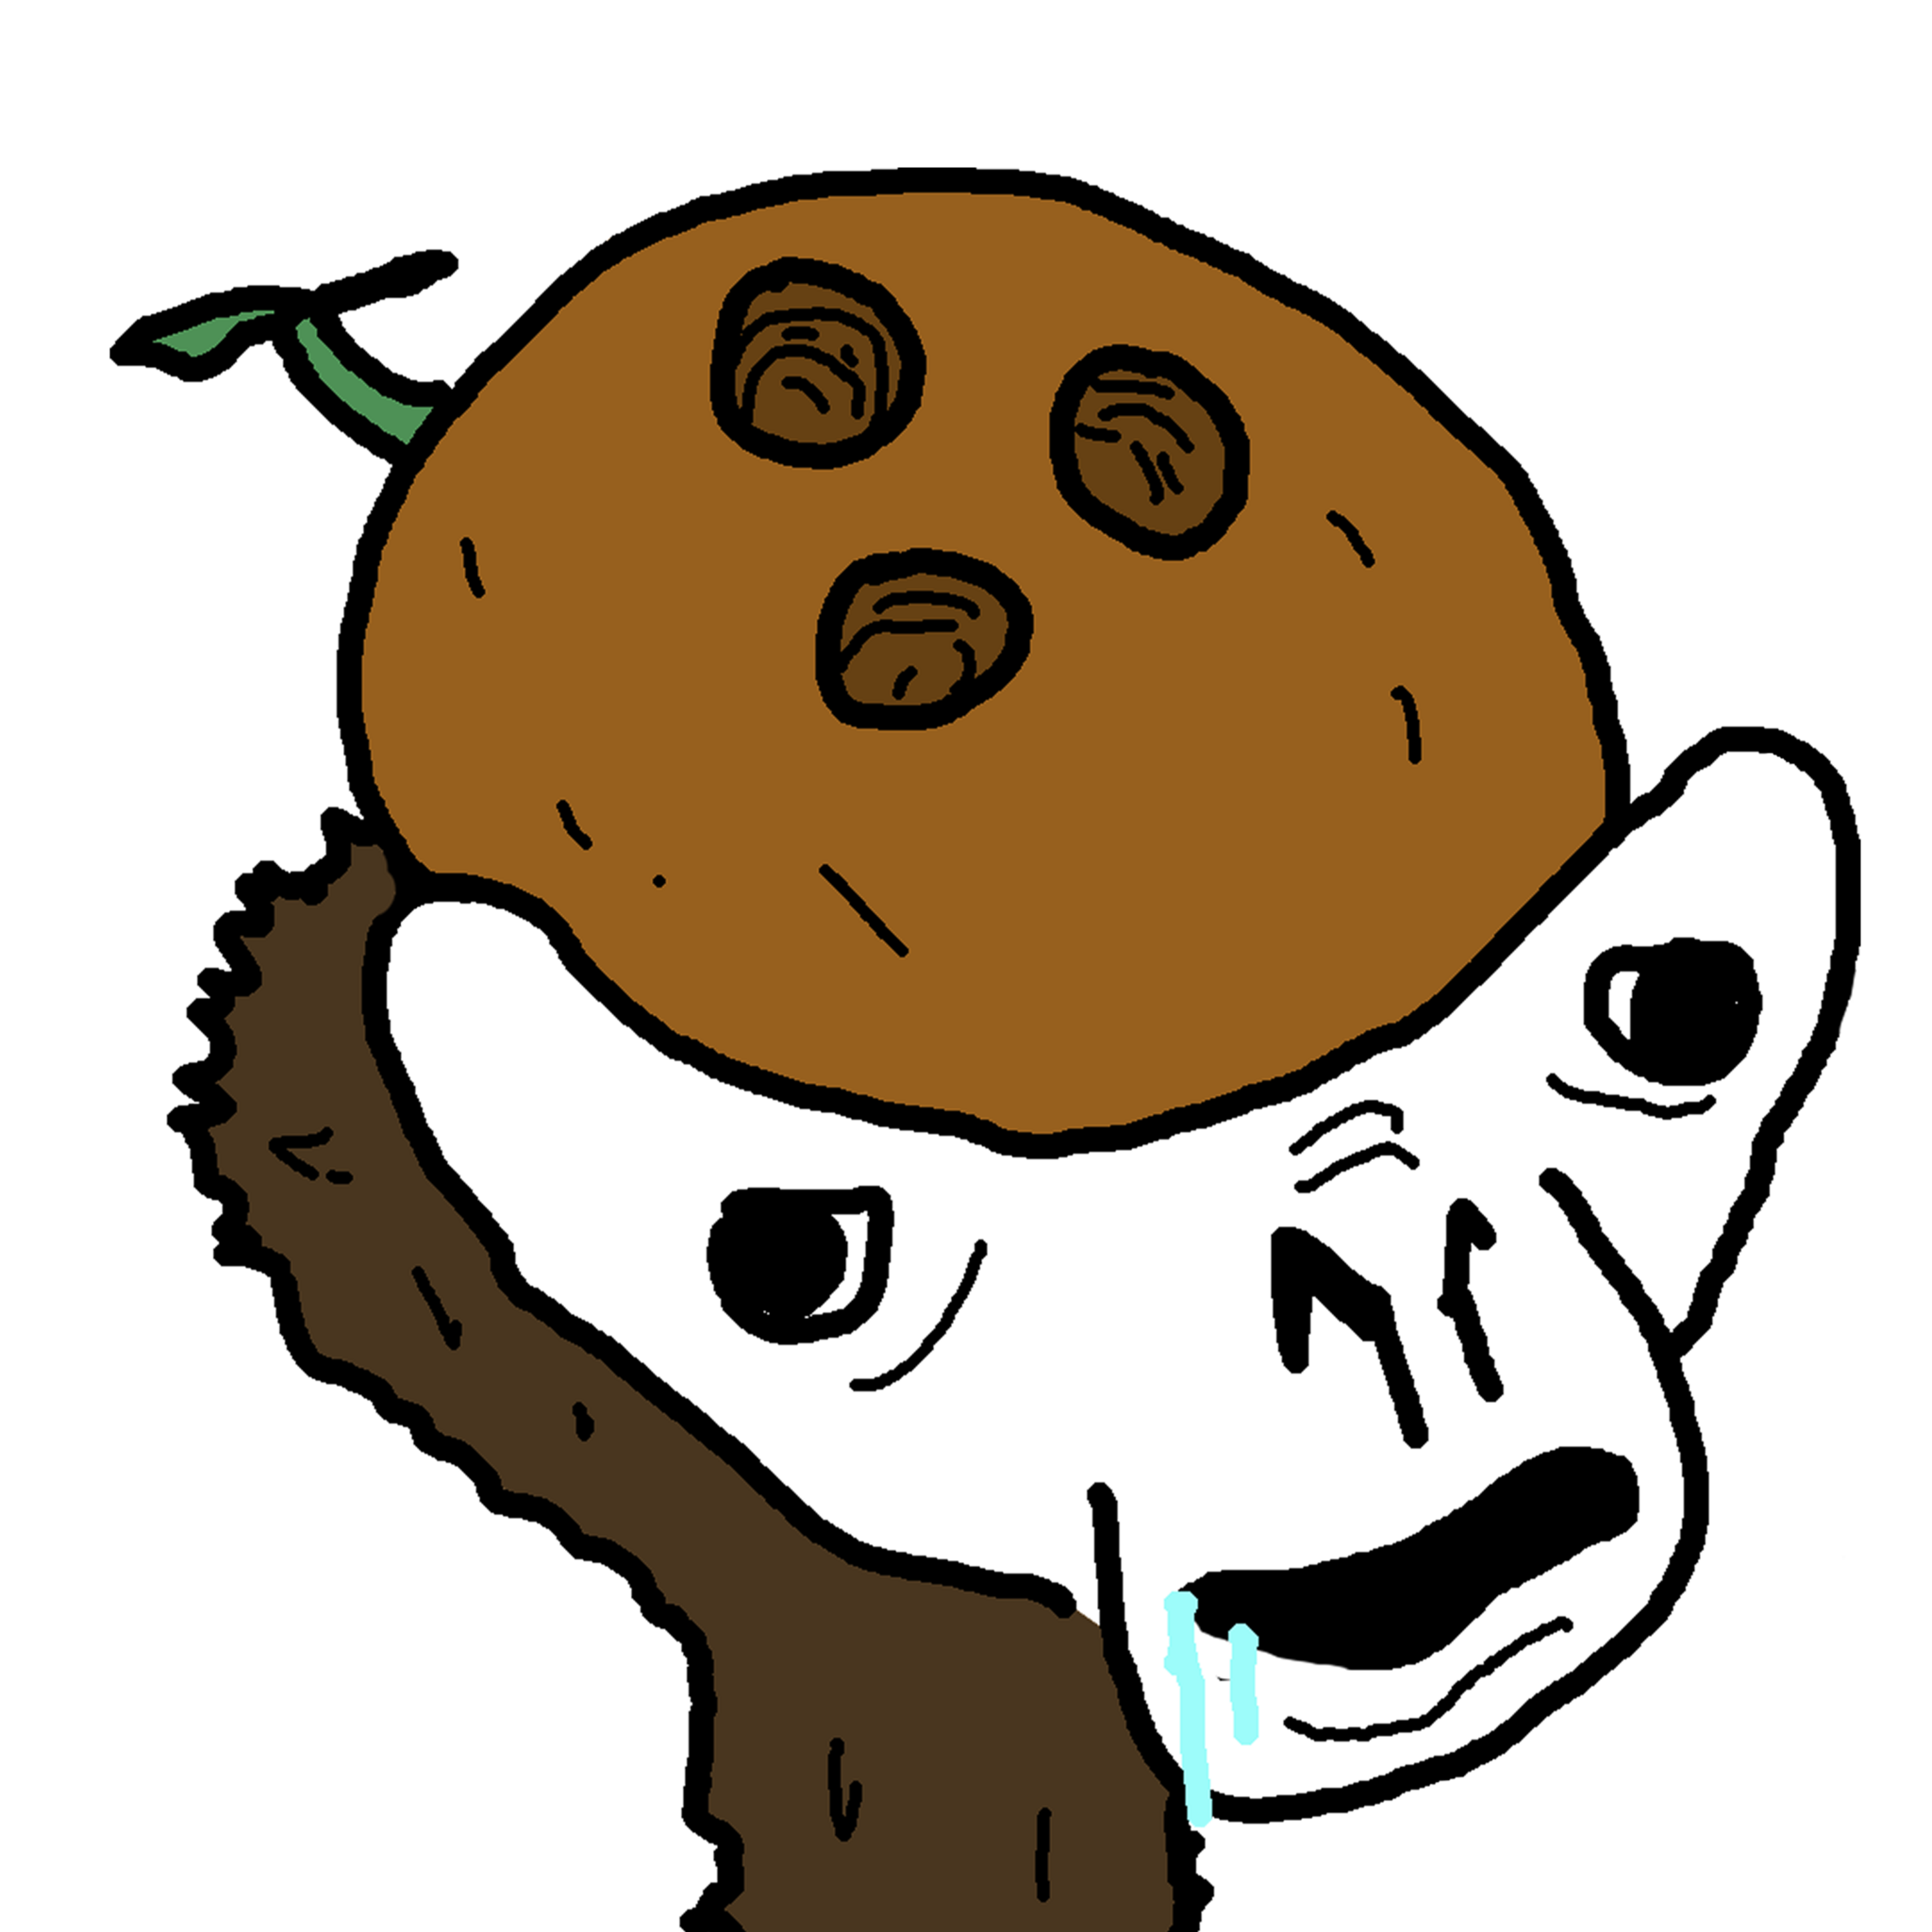
Label: 5_Brainlet